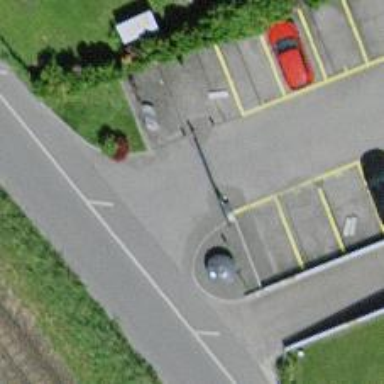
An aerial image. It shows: Lift gate barrier.